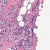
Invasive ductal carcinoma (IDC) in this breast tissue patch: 0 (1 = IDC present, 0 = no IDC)